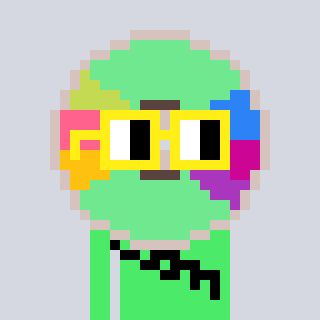
a pixel art character with square yellow glasses, a cd-shaped head and a teal-colored body on a cool background